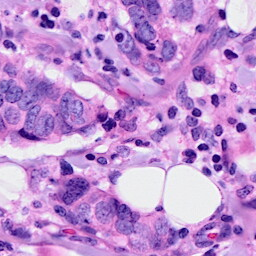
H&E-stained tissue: Breast